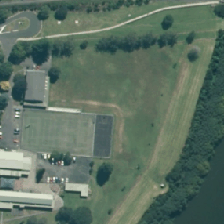
Land cover: urban_parkland